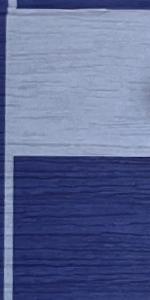
Label: Empty